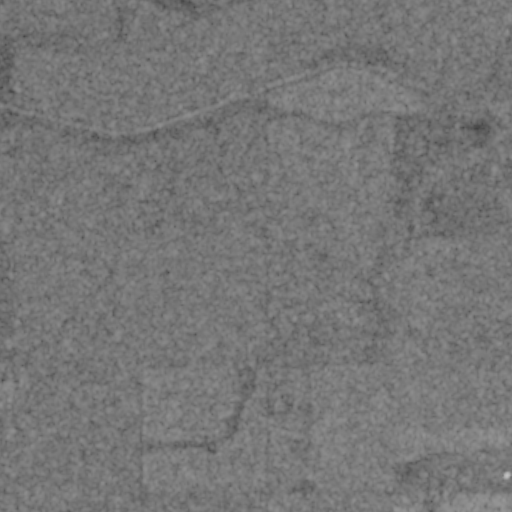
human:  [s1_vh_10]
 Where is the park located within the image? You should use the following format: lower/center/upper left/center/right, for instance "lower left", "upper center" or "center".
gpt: The park is located in the upper left of the image.
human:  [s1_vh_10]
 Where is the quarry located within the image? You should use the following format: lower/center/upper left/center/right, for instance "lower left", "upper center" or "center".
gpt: There is no quarry in the image.

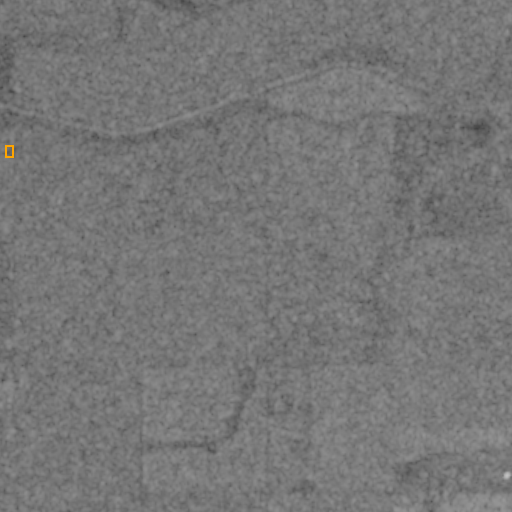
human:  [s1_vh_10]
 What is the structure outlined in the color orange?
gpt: The structure outlined in orange is a park.
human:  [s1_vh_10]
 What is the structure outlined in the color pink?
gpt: There is no pink outline.